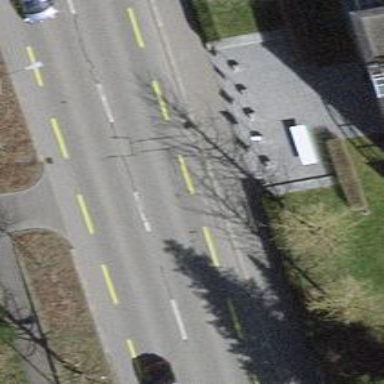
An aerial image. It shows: Primary highway with asphalt surface and designated cycle lane.